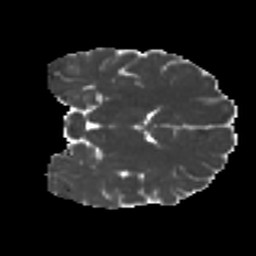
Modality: MD
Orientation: coronal
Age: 22
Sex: male
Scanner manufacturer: ge
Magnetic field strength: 3 T
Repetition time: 7.8 s
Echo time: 0.0606 s